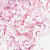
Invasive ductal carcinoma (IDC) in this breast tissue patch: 0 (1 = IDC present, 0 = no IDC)